Field crop: maize
Growth stage: 1
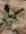
Species: atriplex